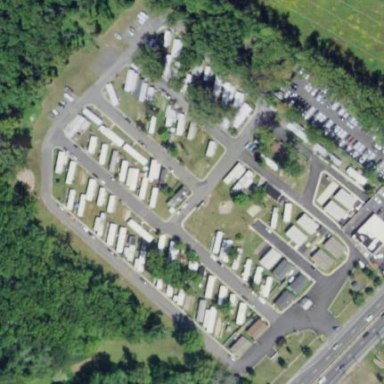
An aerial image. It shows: Residential area known as trailer park.